Question: I have a subview and I have been customizing its size by using the frame property and setting its value to the CGRectMake function's parameter values.
I have slowly but surely been changing the CGRectMake parameters and re-running the app to get the subview to the correct position on the screen but I know there has to be an easier way.
Here is what I am currently doing:
'''
UIImageView *halfView = [[UIImageView alloc]initWithImage:image];
[self.view addSubview:halfView];
halfView.frame = CGRectMake(0, 0, 320, 270);
'''
Is there a way that I can stop having to manually enter those 4 parameters into CGRectMake, and just set it to the top 50% of the screen?
Here is what I want the subview to look like on the iphone's screen:

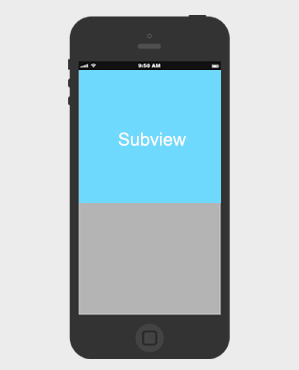
Answer: '''
halfView.frame = CGRectMake(0, 0, 320, self.view.bounds.size.height/2);
'''
you just take the height and divide it by two
You should also probably change '320' to 'self.view.bounds.size.width'
I suggest reading this post to really get a grasp of UIViews and working with them:
<URL>